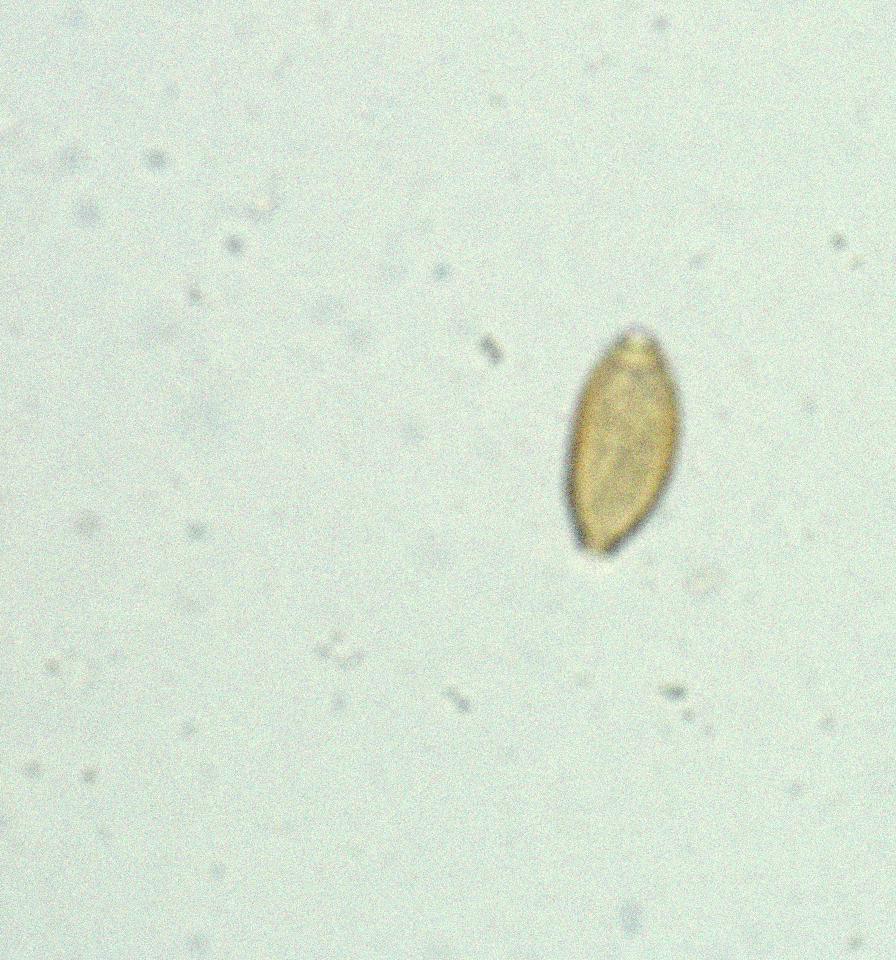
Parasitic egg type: Trichuris trichiura